Aerial crown-view tile of a tropical tree (Barro Colorado Island, Panama), acquired 20250715:
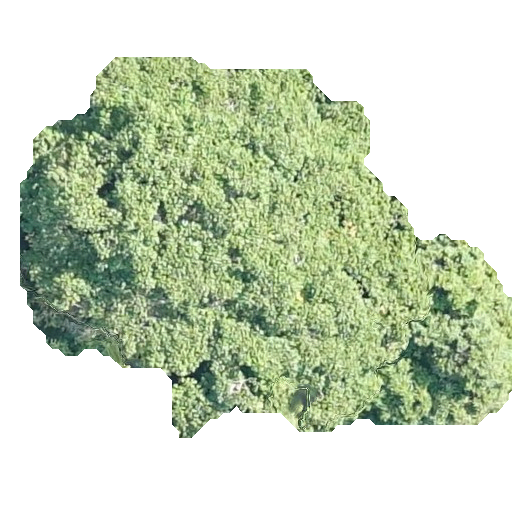
Species: Sterculia apetala
GBIF accepted scientific name: Sterculia apetala
Crown area: 197.968 m²